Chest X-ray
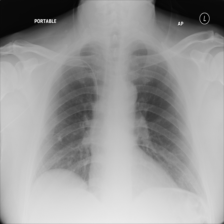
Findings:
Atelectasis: negative
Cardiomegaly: negative
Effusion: negative
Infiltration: negative
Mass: negative
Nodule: negative
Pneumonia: negative
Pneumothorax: negative
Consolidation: negative
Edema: negative
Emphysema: negative
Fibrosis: negative
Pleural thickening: negative
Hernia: negative